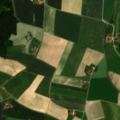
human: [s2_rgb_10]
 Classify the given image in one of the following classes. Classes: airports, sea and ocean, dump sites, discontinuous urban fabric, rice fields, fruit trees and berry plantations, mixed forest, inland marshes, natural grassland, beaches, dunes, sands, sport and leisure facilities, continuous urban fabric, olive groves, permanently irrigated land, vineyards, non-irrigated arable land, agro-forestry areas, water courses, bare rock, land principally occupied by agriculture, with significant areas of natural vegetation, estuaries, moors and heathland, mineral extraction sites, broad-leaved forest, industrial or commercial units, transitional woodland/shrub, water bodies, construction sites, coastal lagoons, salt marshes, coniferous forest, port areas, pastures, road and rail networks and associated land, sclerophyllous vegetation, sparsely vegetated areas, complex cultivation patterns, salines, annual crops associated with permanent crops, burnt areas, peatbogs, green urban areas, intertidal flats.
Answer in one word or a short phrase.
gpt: non-irrigated arable land, land principally occupied by agriculture, with significant areas of natural vegetation, coniferous forest